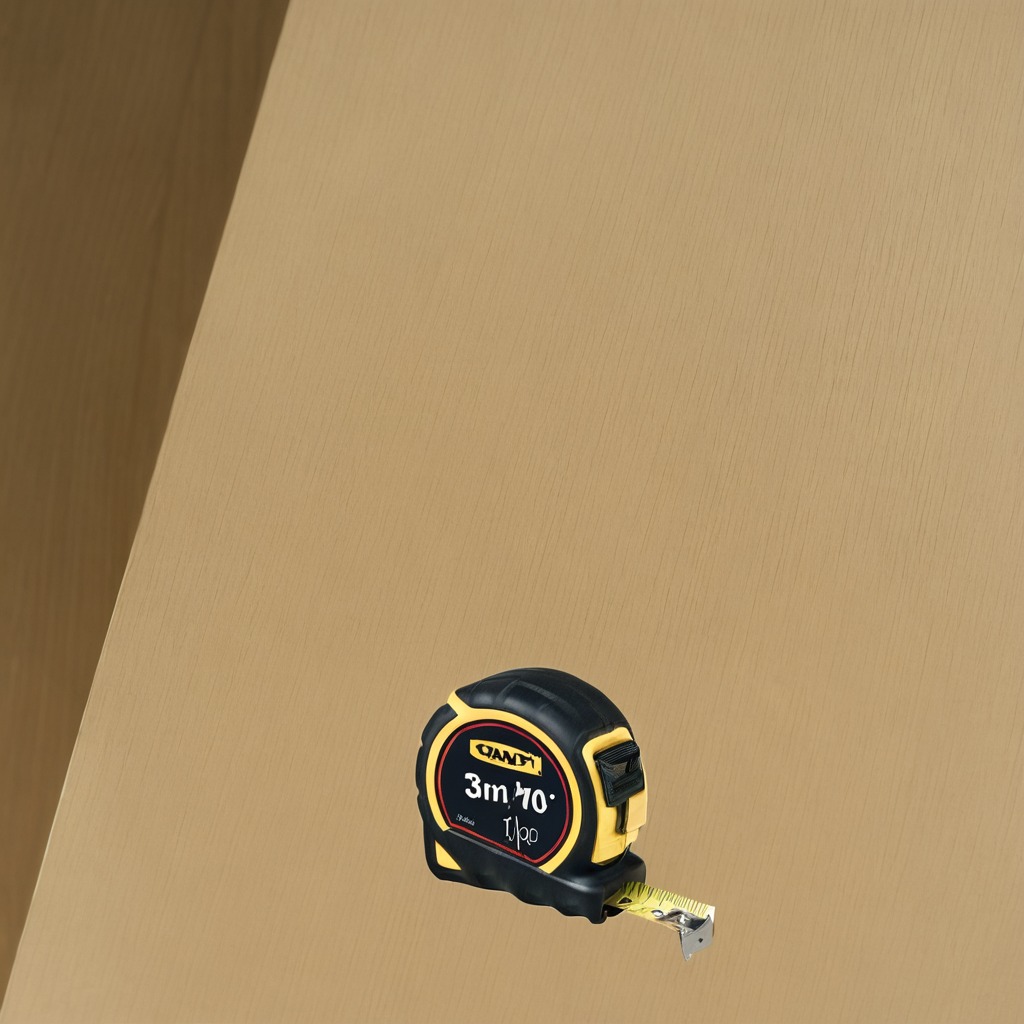
A measuring tape is lying on the plywood surface in the paint workshop.